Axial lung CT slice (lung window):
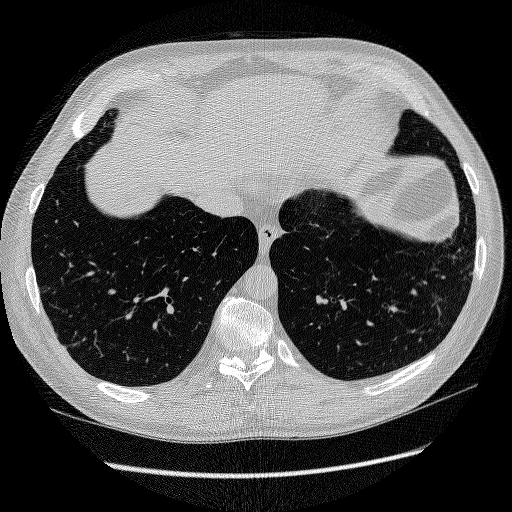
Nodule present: no